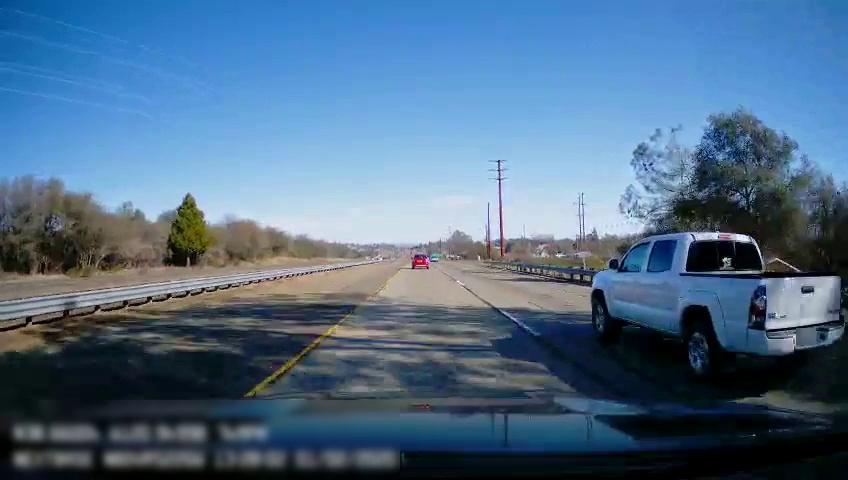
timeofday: Day
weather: Sunny
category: Drivable Space
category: Vehicles | SUV
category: Vehicles | Truck
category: Lanes | Current Lane
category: Lanes | Current Lane